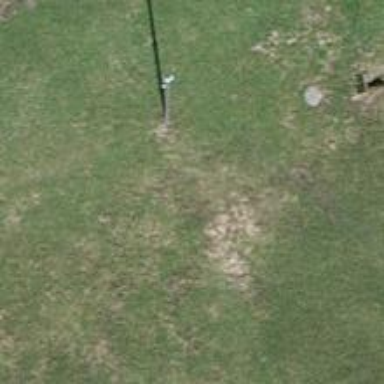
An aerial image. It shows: Power pole.